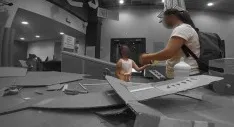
Key Moments in the No-body Car Case. Panels (A-D) display still images from Eve's interactions with Gravity Racer, alongside a transcript of the group's verbal interactions that align with these frames.
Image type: medical_photograph (skin_photograph)